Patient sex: M
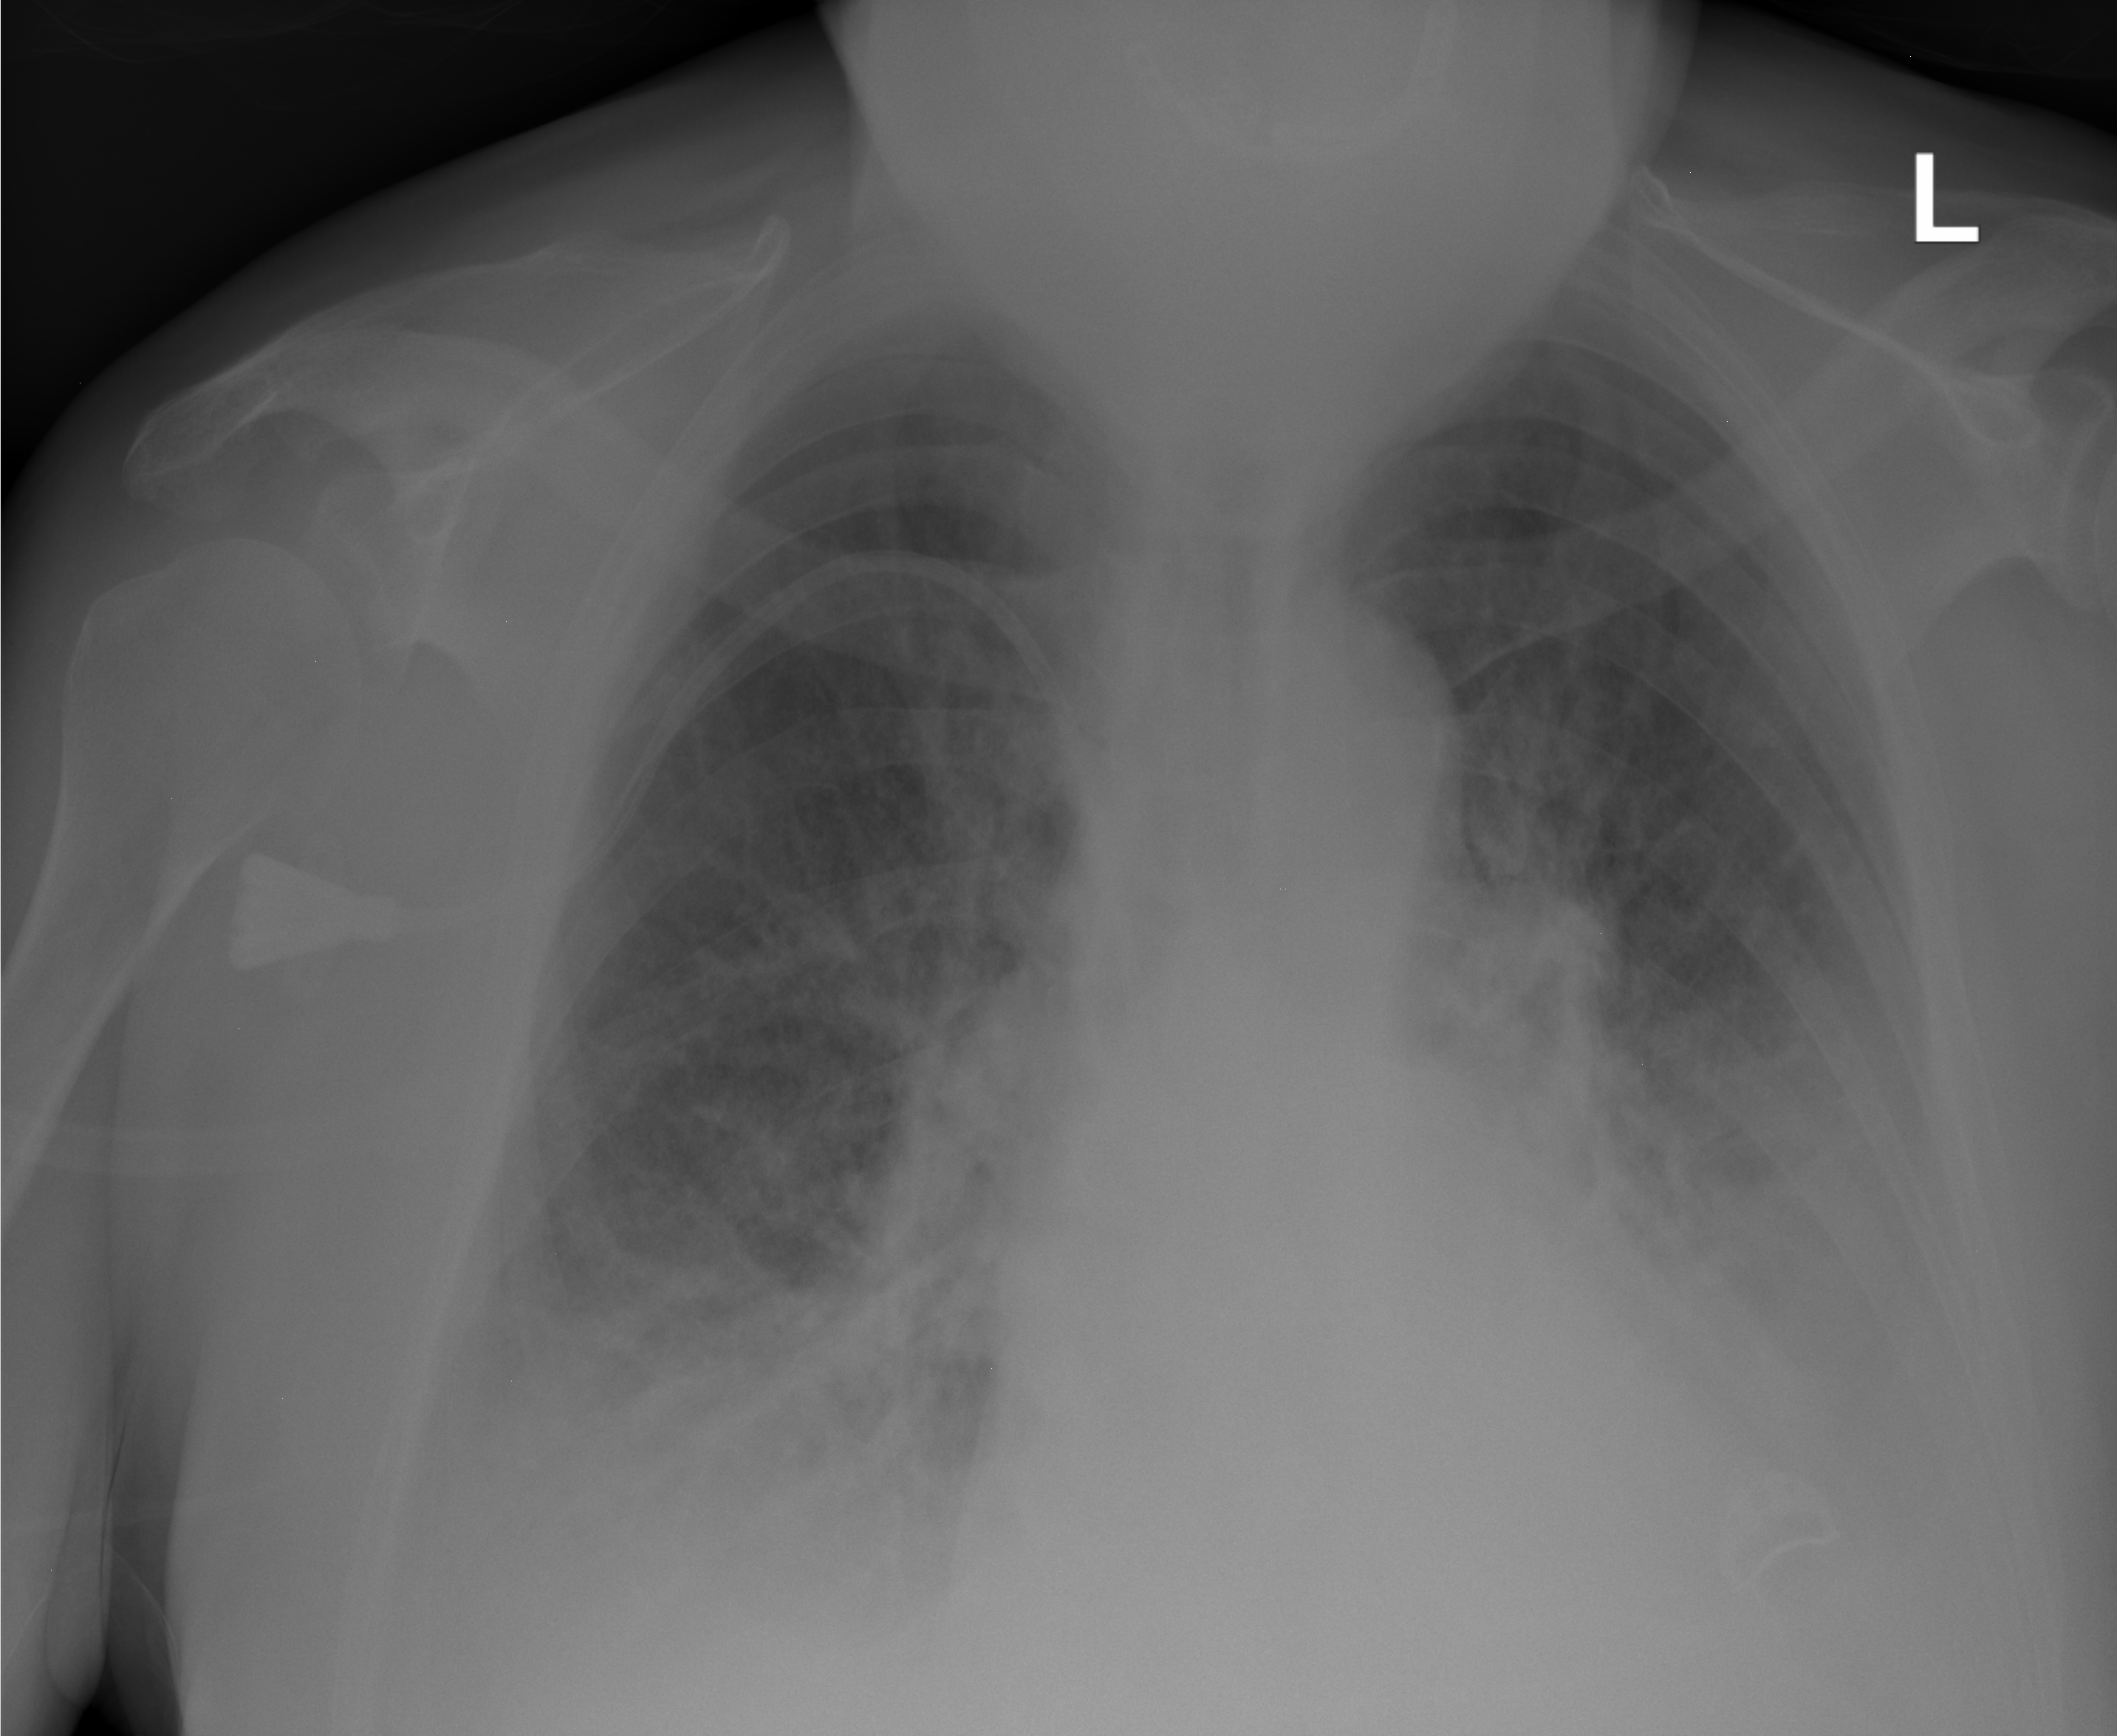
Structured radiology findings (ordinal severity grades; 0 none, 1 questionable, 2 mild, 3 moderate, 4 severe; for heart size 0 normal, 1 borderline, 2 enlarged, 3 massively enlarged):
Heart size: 2
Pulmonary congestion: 3
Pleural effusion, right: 2
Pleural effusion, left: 3
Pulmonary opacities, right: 2
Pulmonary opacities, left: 2
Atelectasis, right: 2
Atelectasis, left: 2